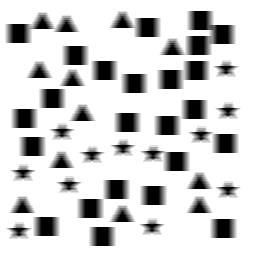
Squares: 24
Triangles: 12
Stars: 12
Total shapes: 48